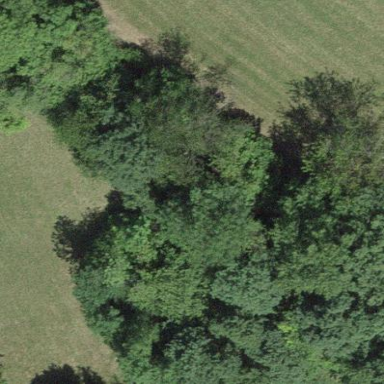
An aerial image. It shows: Forest area.